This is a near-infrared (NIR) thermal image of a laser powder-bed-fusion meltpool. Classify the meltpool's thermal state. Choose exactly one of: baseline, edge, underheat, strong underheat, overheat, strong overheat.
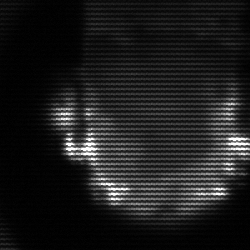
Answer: baseline